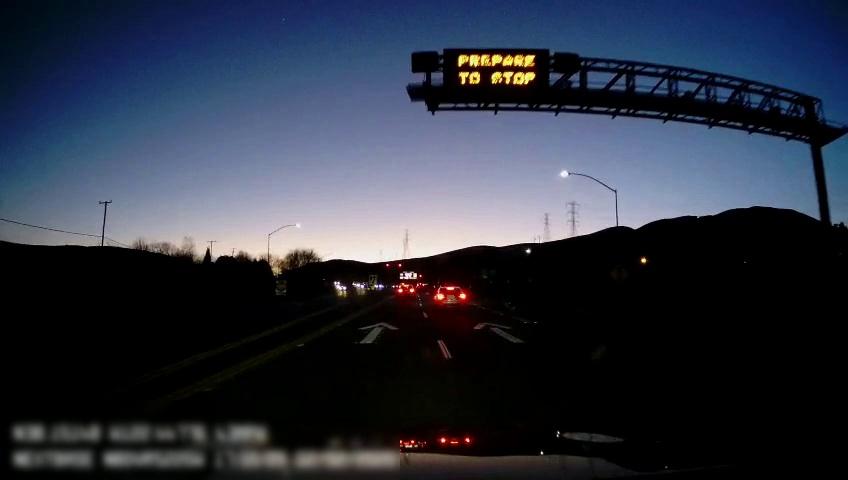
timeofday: Dusk/Dawn/Twilight
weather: Other
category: Drivable Space
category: Vehicles | SUV
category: Vehicles | Car
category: Lanes | Current Lane
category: Lanes | Opposite Lane
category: Lanes | Current Lane
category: Lanes | Alternate Lane
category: Lanes | Alternate Lane
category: Traffic | Signs
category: Traffic | Signs
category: Traffic | Signs